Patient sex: M
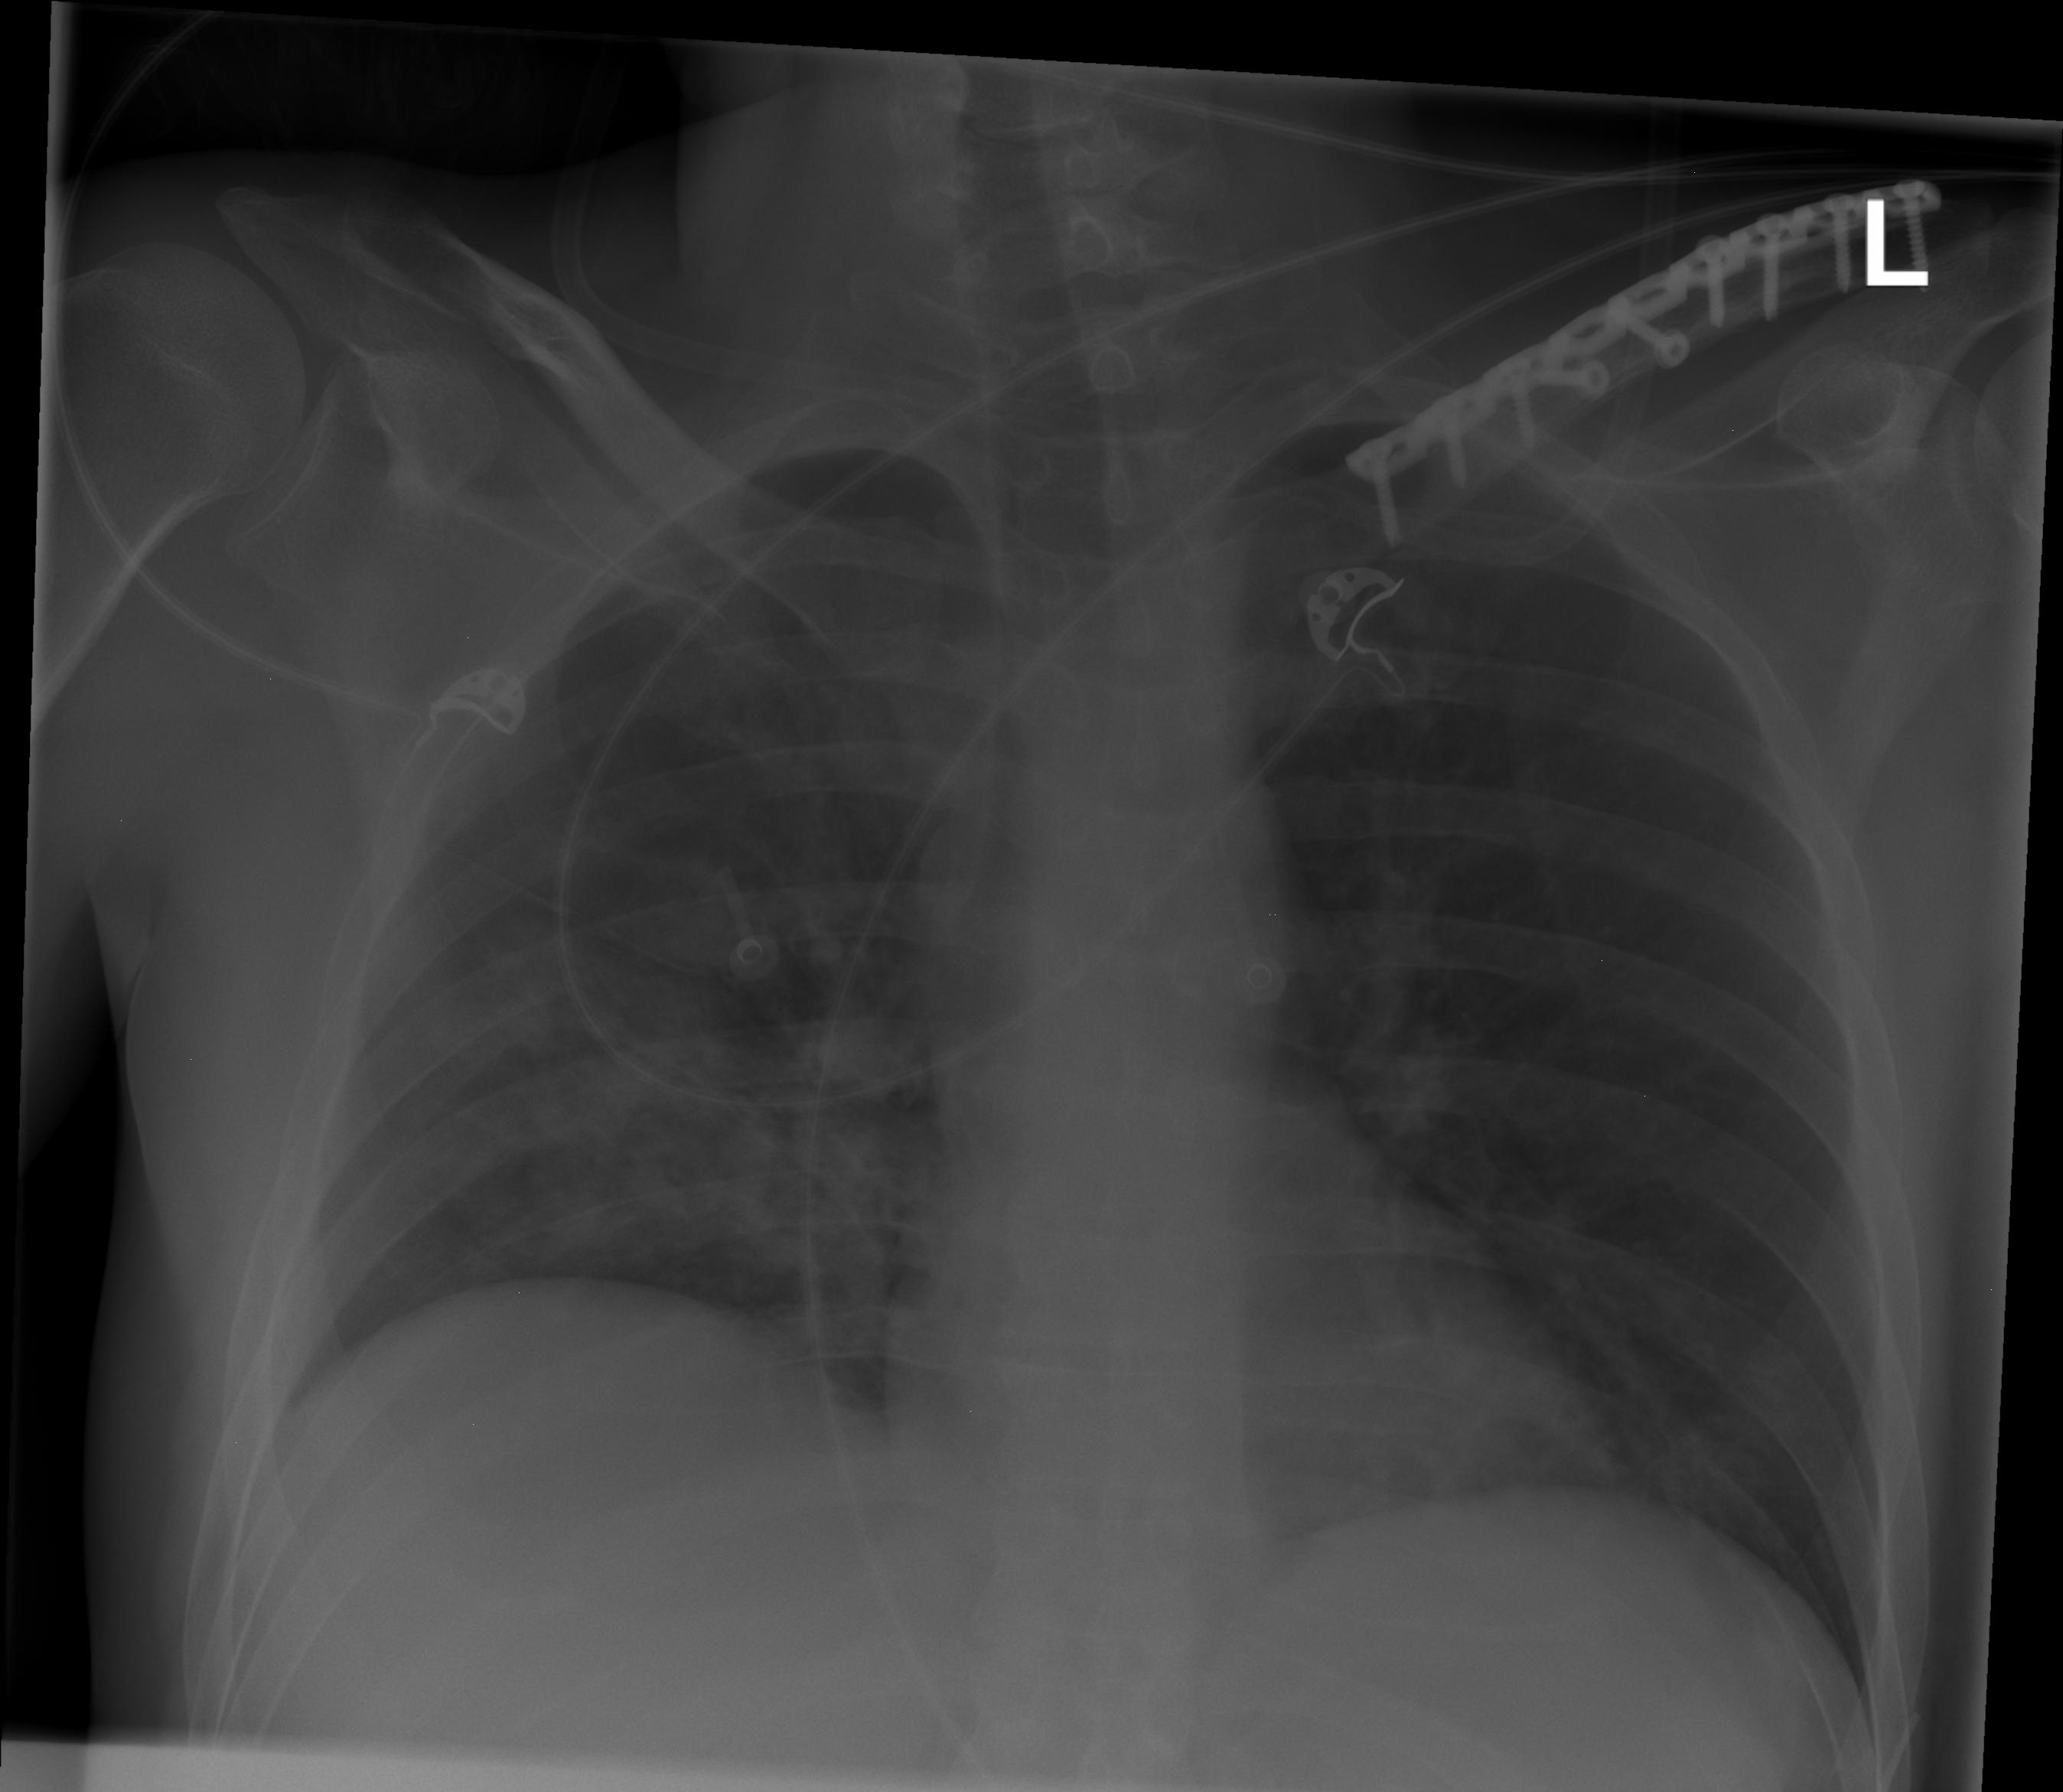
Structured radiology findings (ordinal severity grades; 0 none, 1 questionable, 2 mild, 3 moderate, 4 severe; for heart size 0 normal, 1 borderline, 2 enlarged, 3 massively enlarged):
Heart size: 0
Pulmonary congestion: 0
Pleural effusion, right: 0
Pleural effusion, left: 0
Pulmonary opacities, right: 3
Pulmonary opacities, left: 2
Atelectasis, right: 2
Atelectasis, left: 2